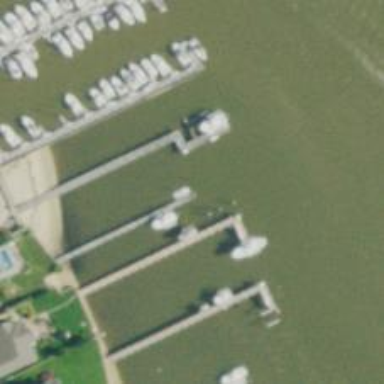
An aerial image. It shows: Man-made pier.